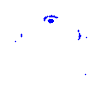
Particle: electron